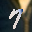
Label: 7